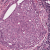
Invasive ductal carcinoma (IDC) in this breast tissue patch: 1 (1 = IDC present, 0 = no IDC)